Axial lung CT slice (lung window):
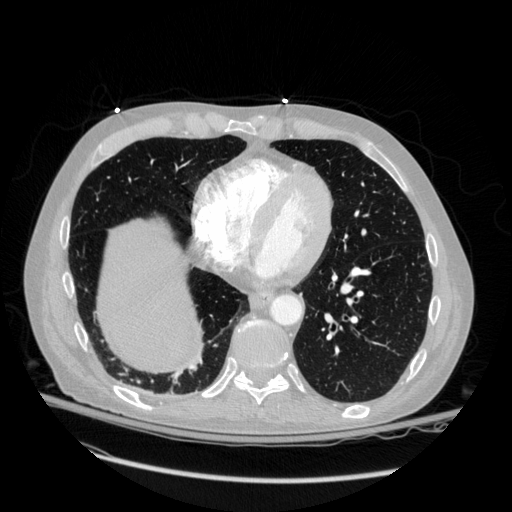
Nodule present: no